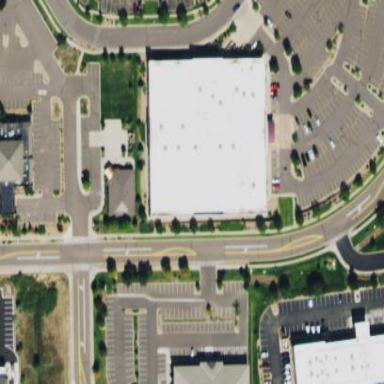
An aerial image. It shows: Commercial building that houses bowling alley for the sport of bowling.